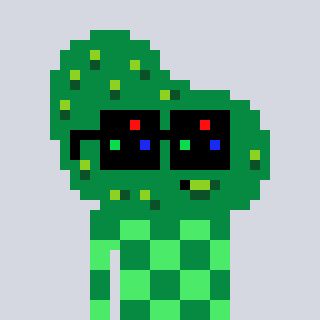
a pixel art character with square black sunglasses, a pickle-shaped head and a teal-colored body on a cool background